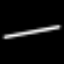
Label: line